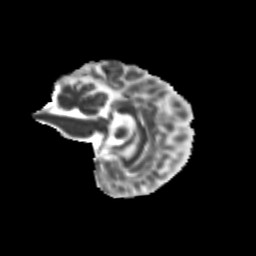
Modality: MD
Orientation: sagittal
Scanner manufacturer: siemens
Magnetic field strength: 3 T
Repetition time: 9.2 s
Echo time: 0.084 s